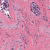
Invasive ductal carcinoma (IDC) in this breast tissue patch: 0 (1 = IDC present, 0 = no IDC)